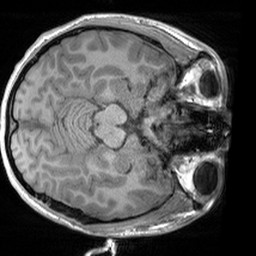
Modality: T1w
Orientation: axial
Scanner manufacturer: siemens
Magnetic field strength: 3 T
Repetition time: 1.54 s
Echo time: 0.00234 s